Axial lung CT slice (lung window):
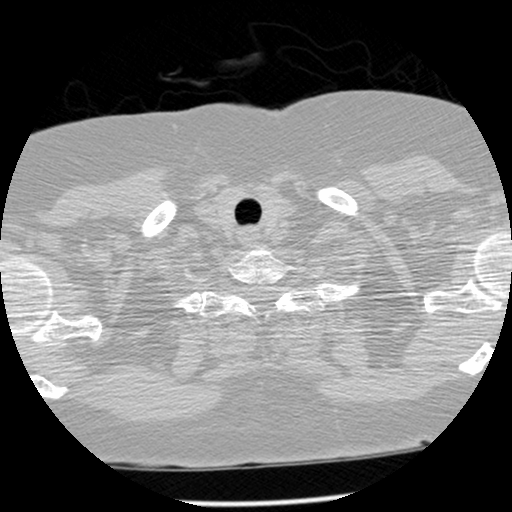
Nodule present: no